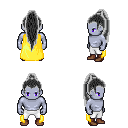
a pixel art fantasy rpg character, male body template, dark elf, purple skin, yellow cape, white pants, gray extra-long topknot hairstyle, brown shoes, four views (front, back, left, right), 2x2 character sprite sheet, small pixel art, hard edges, no anti-aliasing